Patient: sex M, age 53
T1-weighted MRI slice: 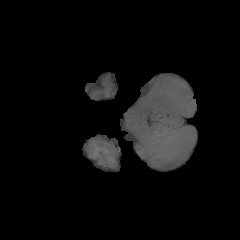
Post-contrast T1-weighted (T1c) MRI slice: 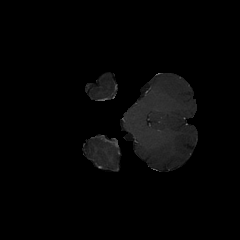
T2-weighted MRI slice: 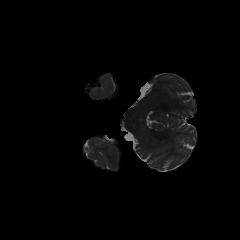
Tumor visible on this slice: no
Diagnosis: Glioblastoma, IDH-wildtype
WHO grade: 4